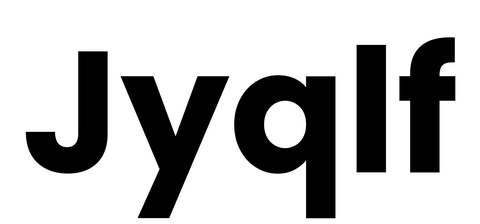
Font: Poppins-Bold